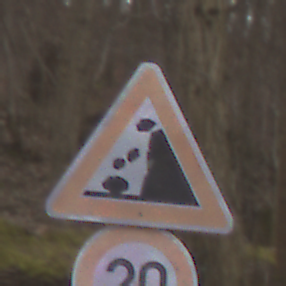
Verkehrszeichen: SteinschlagRechts
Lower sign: Geschwindigkeit20
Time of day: MorningAfternoon
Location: Outdoor (Nature)
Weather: Overcast
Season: Autumn
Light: Natural